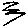
Label: zigzag